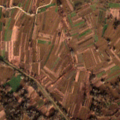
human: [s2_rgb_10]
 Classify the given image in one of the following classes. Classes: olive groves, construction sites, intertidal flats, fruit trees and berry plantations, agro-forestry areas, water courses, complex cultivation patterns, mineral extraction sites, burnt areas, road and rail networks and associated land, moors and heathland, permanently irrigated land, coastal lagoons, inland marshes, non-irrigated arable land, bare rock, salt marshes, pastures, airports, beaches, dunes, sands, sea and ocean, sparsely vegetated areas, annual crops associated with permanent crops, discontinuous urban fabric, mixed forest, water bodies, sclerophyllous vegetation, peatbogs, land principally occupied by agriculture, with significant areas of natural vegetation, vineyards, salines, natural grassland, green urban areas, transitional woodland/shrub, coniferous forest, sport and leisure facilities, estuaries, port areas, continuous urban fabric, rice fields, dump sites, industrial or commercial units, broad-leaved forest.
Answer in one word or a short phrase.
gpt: non-irrigated arable land, land principally occupied by agriculture, with significant areas of natural vegetation, broad-leaved forest